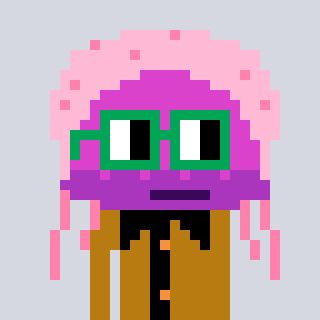
a pixel art character with square green glasses, a jellyfish-shaped head and a gold-colored body on a cool background